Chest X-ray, PA view. Patient: 49 years old, sex M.
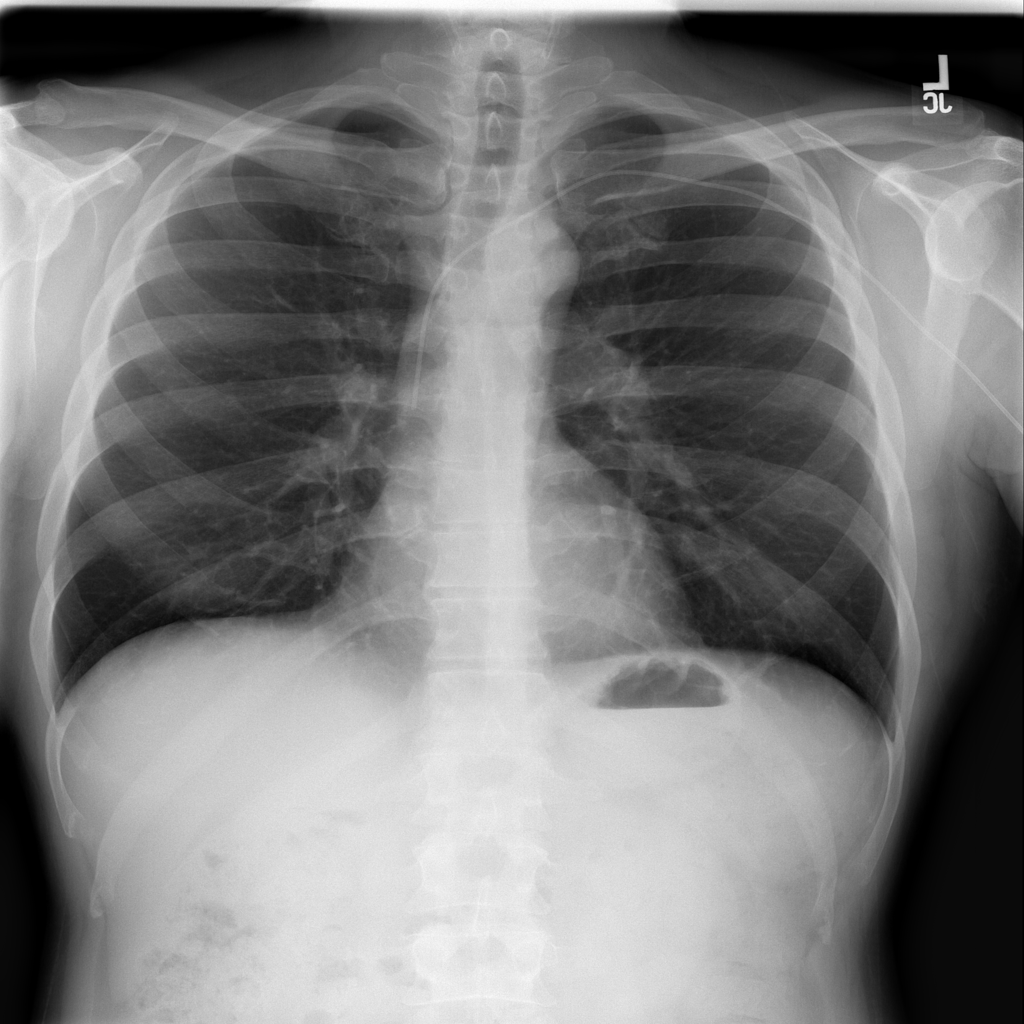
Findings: No Finding